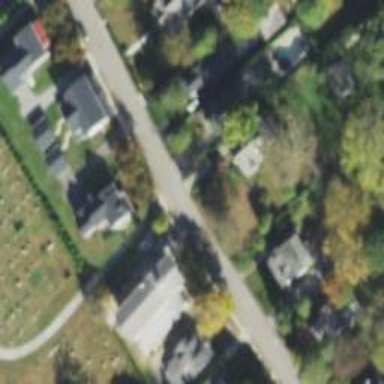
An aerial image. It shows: Residential road with asphalt surface. Sidewalk is present on the left side.